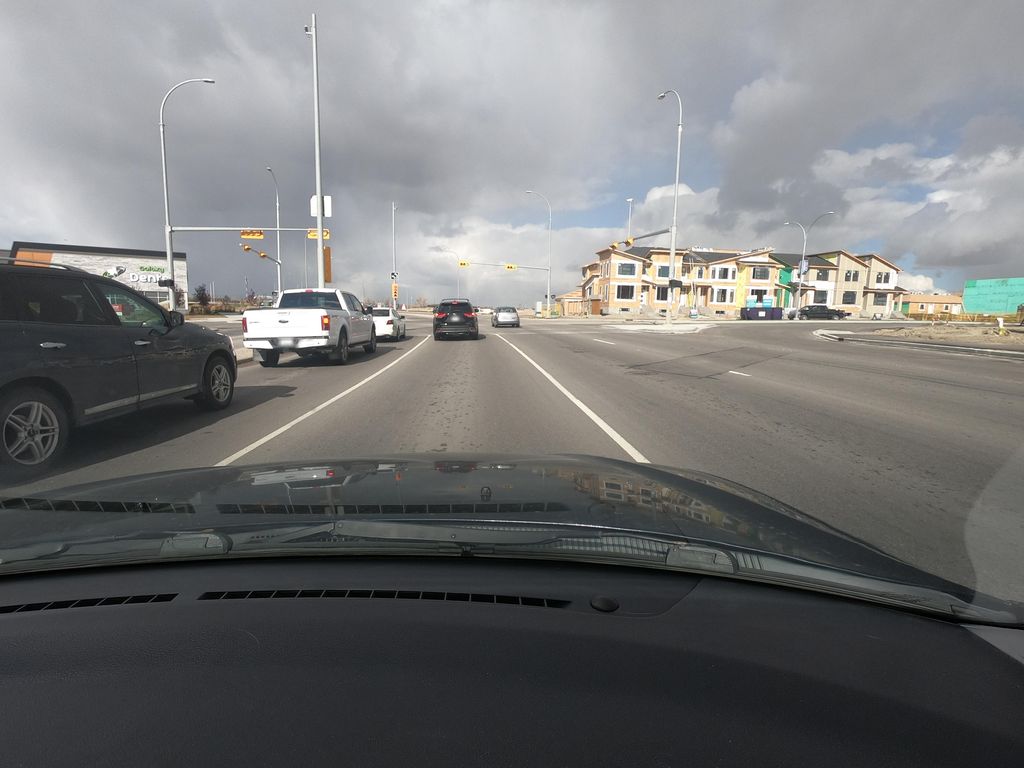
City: calgary